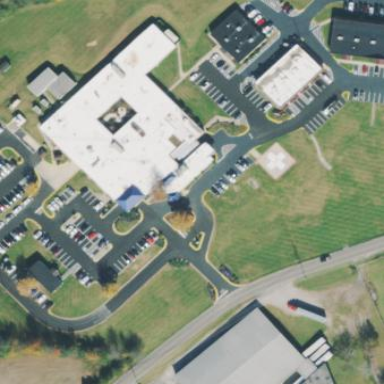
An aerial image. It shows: Healthcare facility identified as hospital.